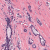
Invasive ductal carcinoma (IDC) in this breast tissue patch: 1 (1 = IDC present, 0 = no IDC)